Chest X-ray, PA view. Patient: 72 years old, sex M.
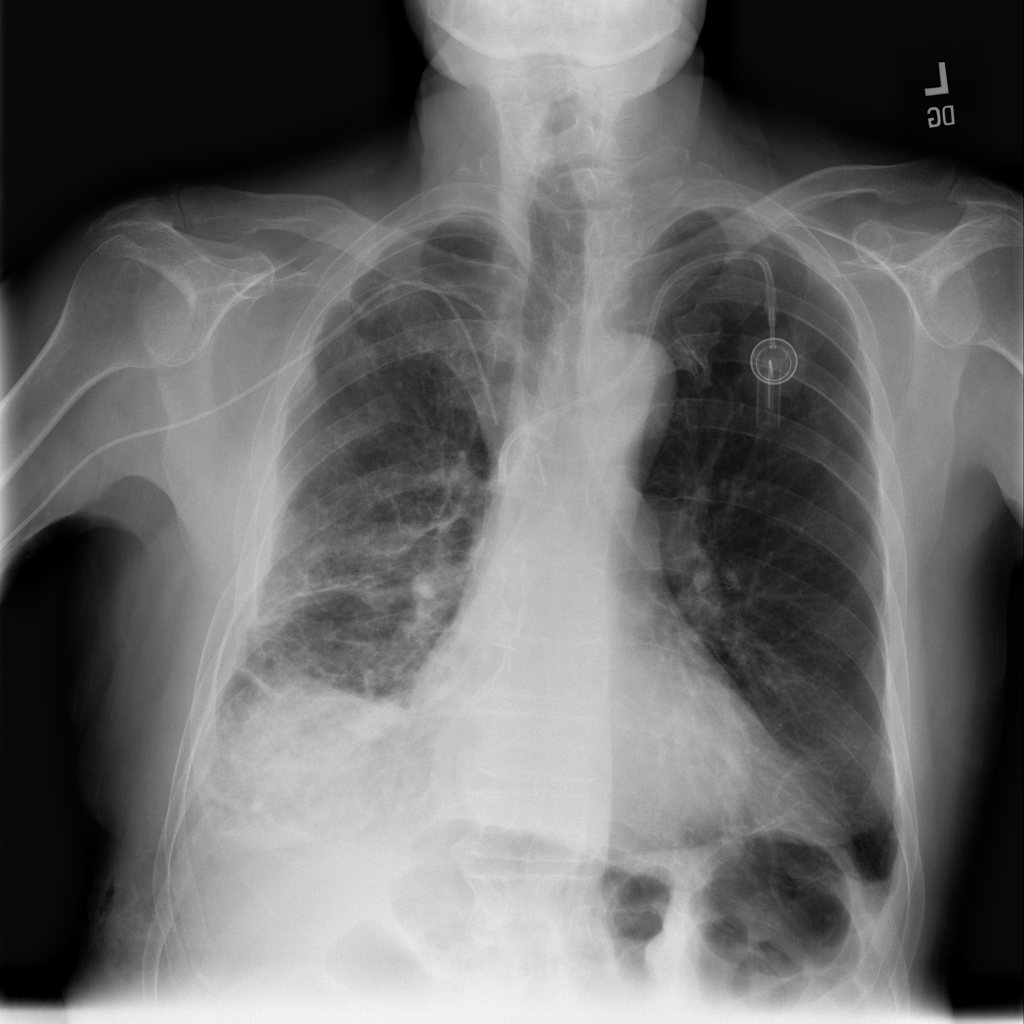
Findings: Infiltration, Pleural_Thickening